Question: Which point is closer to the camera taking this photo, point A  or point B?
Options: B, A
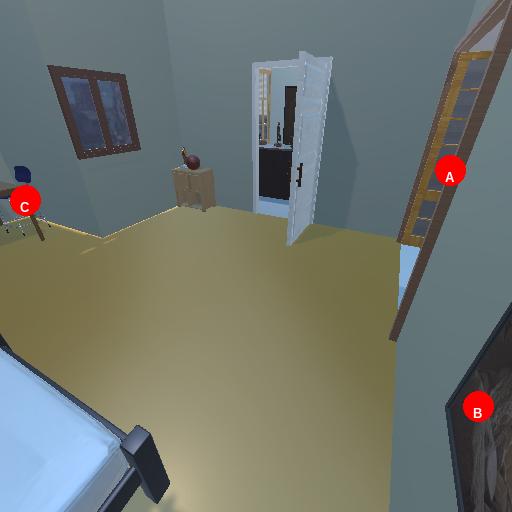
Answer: B